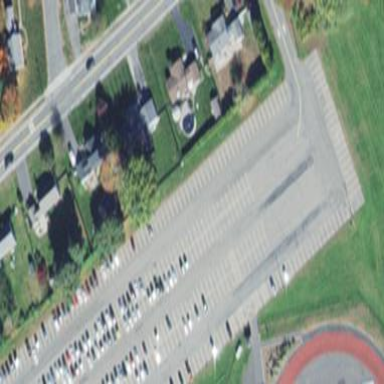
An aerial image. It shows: Parking lot designated for students.